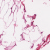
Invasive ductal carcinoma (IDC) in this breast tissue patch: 0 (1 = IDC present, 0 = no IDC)